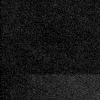
Atmospheric dust classification: dusty